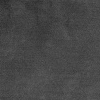
Atmospheric dust classification: dusty